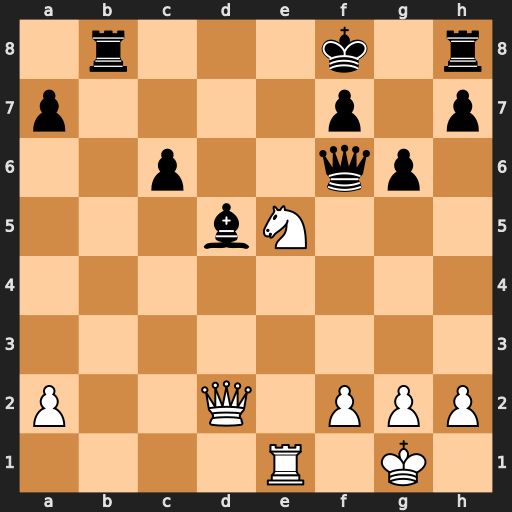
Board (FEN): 1r3k1r/p4p1p/2p2qp1/3bN3/8/8/P2Q1PPP/4R1K1
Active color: w
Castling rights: -
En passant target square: -
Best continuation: Nd7+ Kg7 Nxf6